Interaction volume radius: 10 \u00c5
Interaction volume height: 10 \u00c5
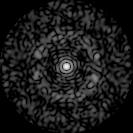
Disorder parameter: 0.8443